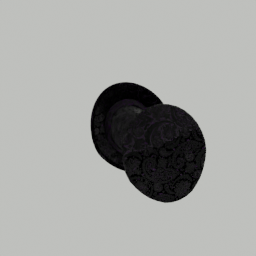
Label: people